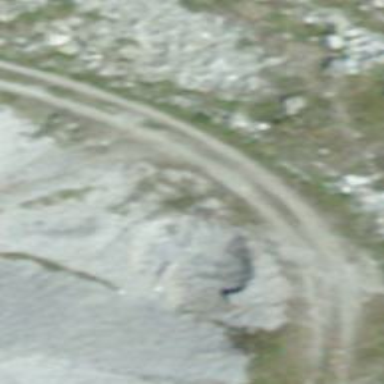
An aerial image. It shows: Unpaved track with grade3 track type.